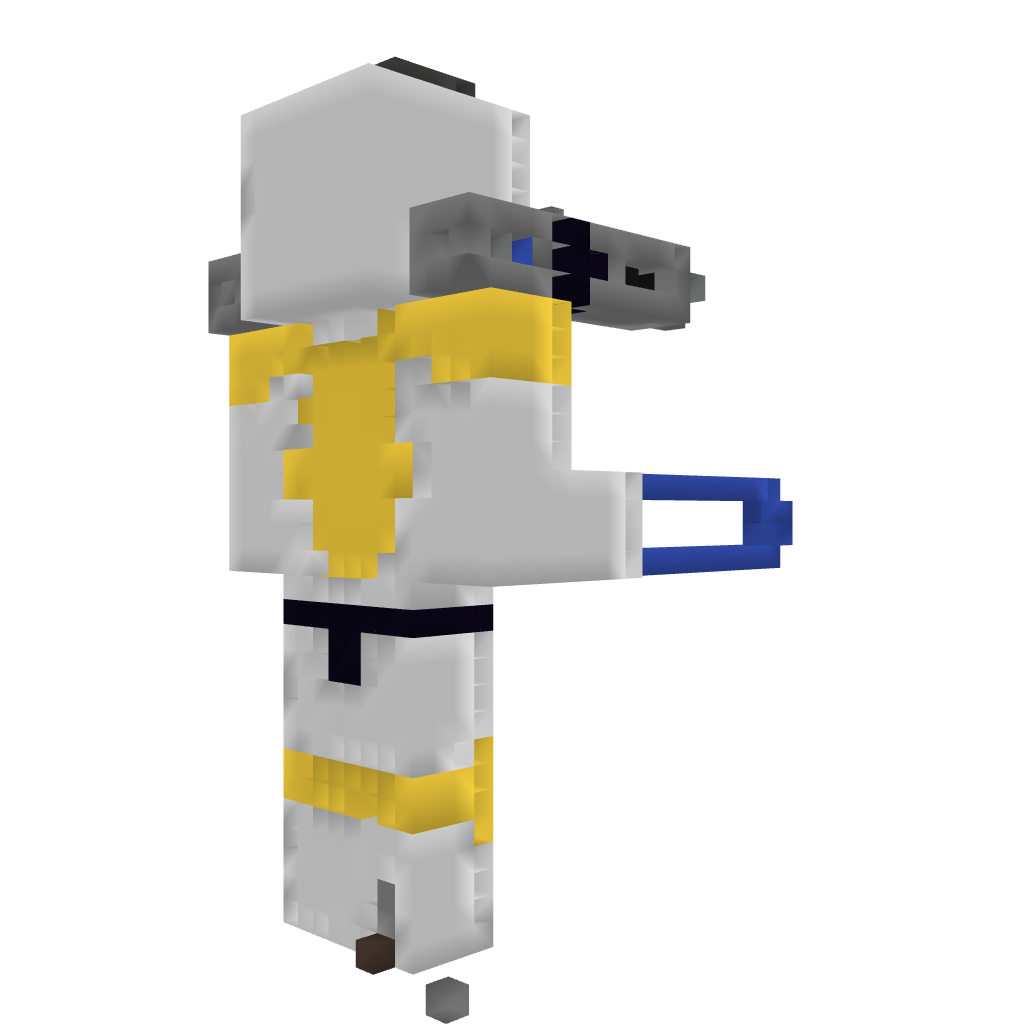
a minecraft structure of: Ultimate Destroyer Mech Mark-1